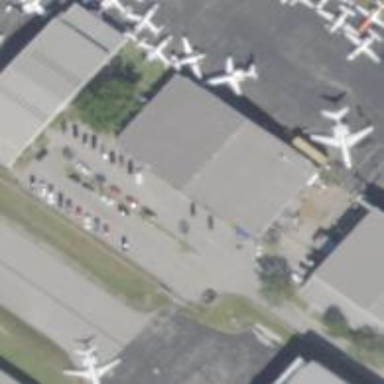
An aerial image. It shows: Hangar located at airport.